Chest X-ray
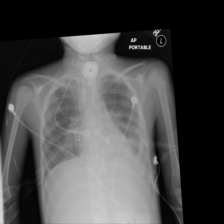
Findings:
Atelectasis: negative
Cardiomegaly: negative
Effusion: positive
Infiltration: positive
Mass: negative
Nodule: negative
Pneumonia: negative
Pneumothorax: negative
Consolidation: negative
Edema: negative
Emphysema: negative
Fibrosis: negative
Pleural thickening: negative
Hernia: negative